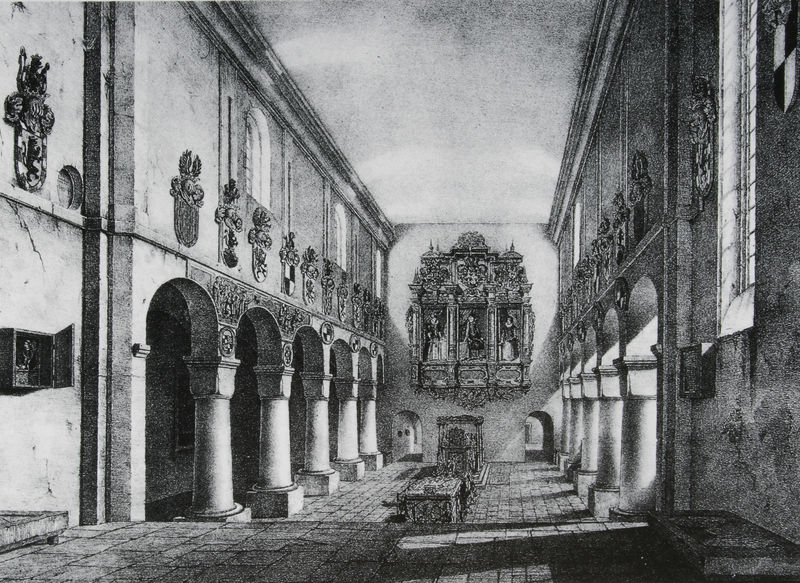
Titel: Münsterkirche in Heilsbronn, Innenansicht vor der Restaurierung
Künstler: Friedrich von Gärtner
Standort: Nürnberg.
Institution: Germanisches Nationalmuseum
Schlagwörter: gemälde, himmel, kämpfer, schatten, weiß, fenster, grau, licht, pfeiler, raum, schwarz, skizze, säule, säulen, tisch, zeichnung, gebäude, wand, architektur, sockel, stein, steine, innenraum, gitter, kirche, sonne, boden, interieur, decke, skulptur, relief, schiff, bilder, schrank, ansicht, bogen, perspektive, pflaster, türen, grafik, graphik, hof, bank, empore, saal, figuren, joche, querformat, treppe, ornamente, durchgang, stufe, stufen, tor, galerie, halle, bögen, wände, fussboden, gang, nische, arkade, innenhof, offen, palast, torbogen, druck, lithographie, radierung, stich, fliesen, pflasterstein, schwarzweiß, aquatinta, entwurf, ritter, altar, arkaden, kapitelle, langhaus, kasten, fries, tore, wappen, sims, gesims, statuen, seitenschiff, museum, basis, steinboden, kupferstich, reliefs, schrein, verzierungen, basilika, säulengang, romanisch, schilde, medaillons, retabel, statur, flügelaltar, triptychon, würfelkapitell, räumlichkeit, lichtdurchflutet, steinfliesen, kapitele, perpsektive, heilsbronn, wappensaal, würfelkaiptelle, tir